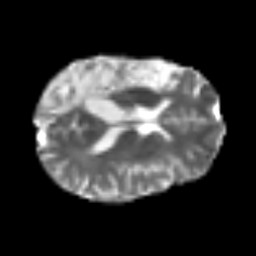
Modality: T2w
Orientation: axial
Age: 41
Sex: male
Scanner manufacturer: siemens
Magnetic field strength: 3 T
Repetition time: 3.2 s
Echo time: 0.081 s